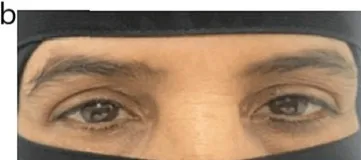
A 56-year-old with a history of diabetes mellitus and periorbital atopic dermatitis. (b) After application of ointment.
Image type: medical_photograph (other_medical_photograph)